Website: apple
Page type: address-validator
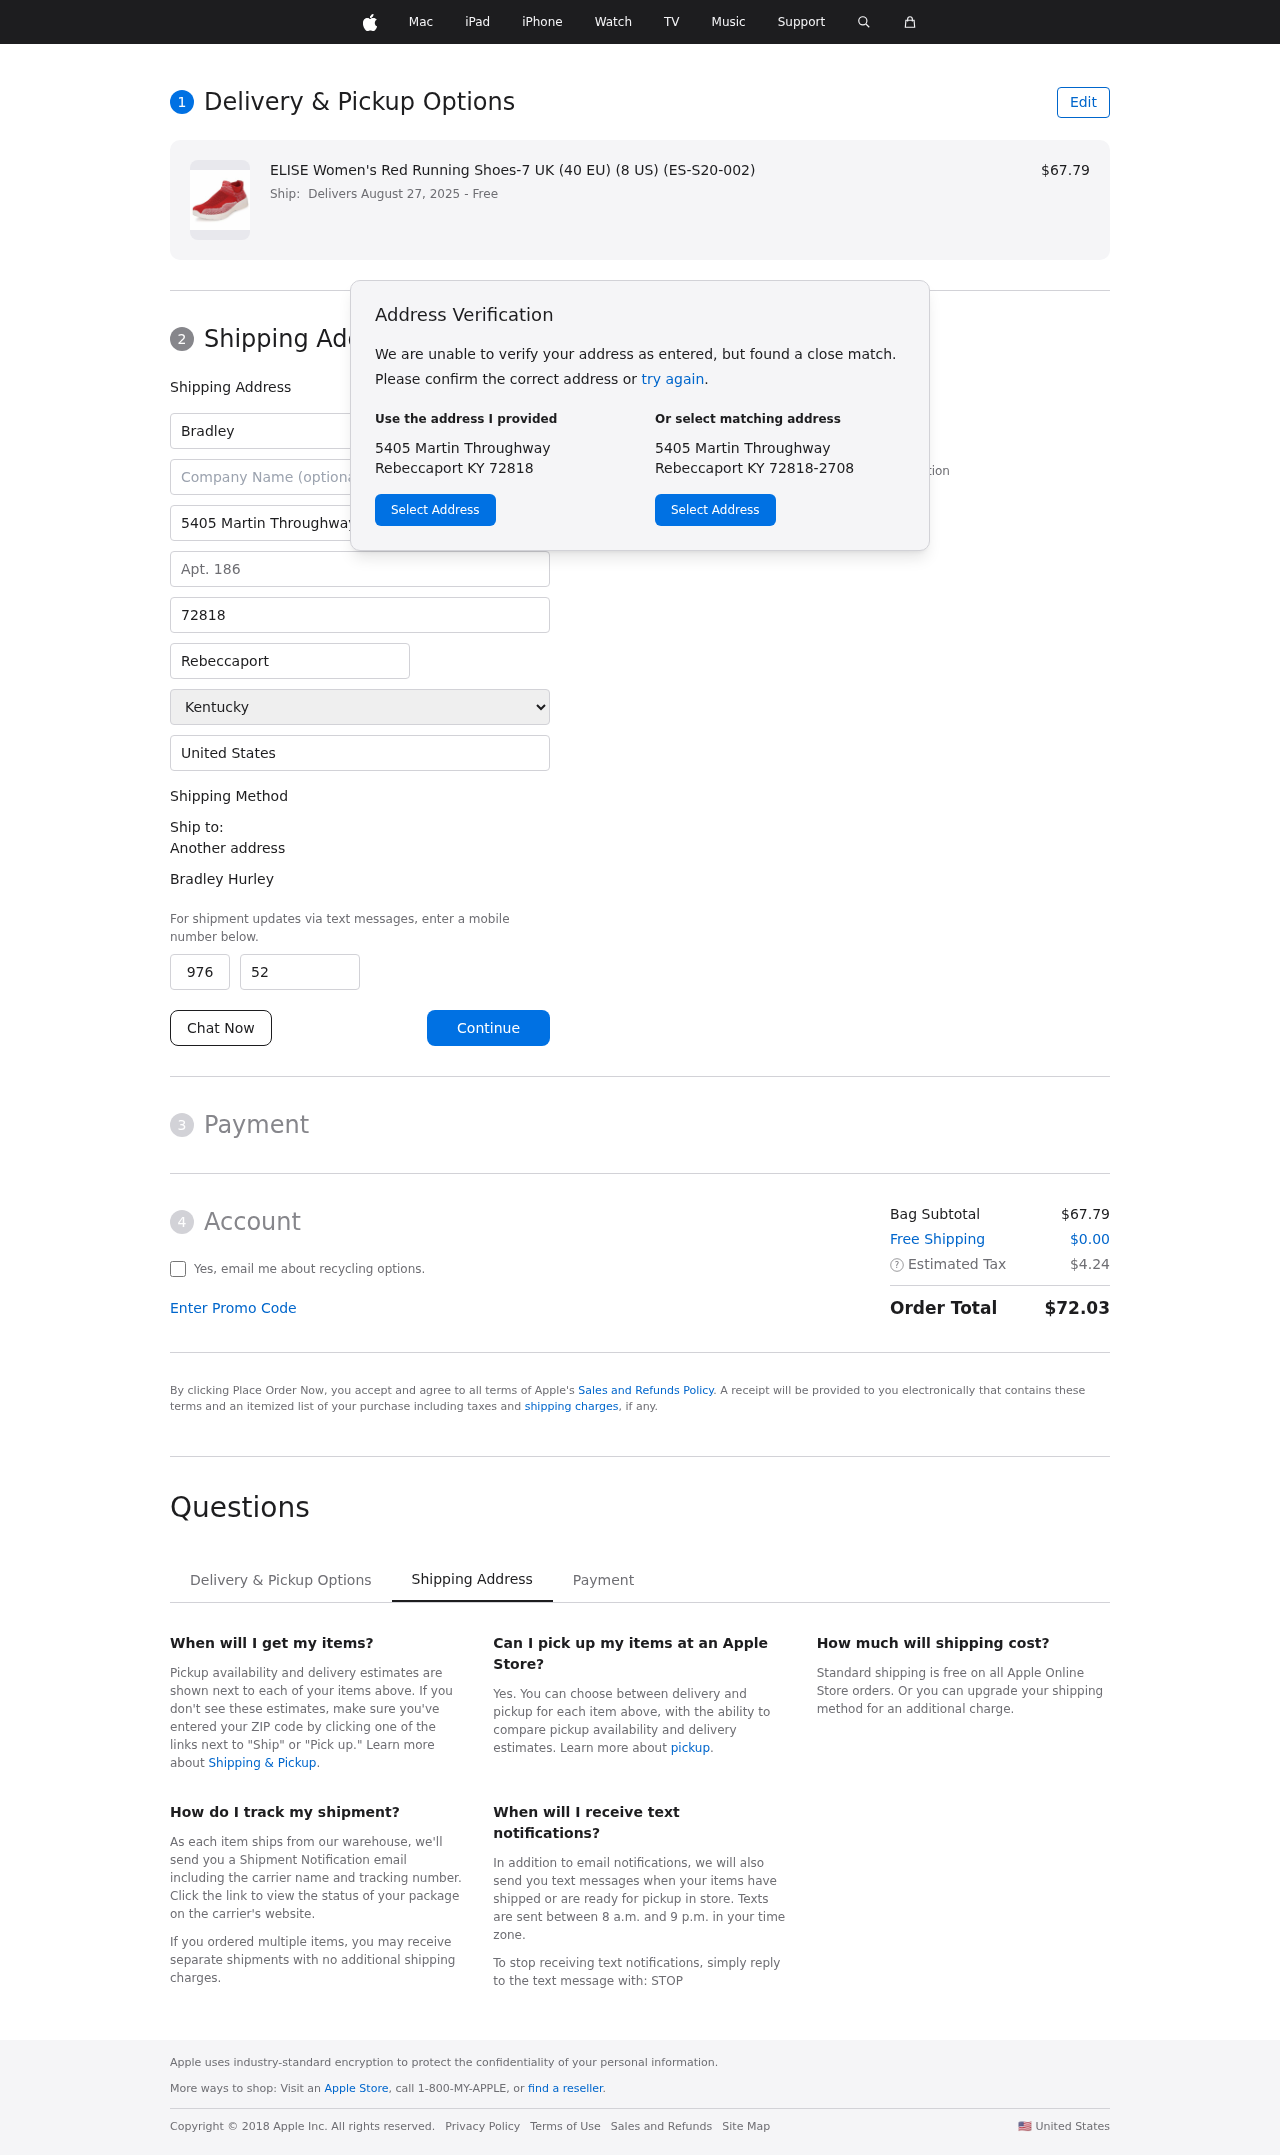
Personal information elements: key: PII_CITY
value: Rebeccaport
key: PII_COUNTRY
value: United States
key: PII_FIRSTNAME
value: Bradley
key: PII_FULLNAME
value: Bradley Hurley
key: PII_LASTNAME
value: Hurley
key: PII_PHONE_AREA
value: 976
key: PII_PHONE_SUFFIX
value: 5223
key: PII_POSTCODE
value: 72818
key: PII_STATE
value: Kentucky
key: PII_STREET
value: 5405 Martin Throughway
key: PII_STREET2
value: Apt. 186
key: PII_CITY_STATE_ZIP
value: Rebeccaport KY 72818
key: PII_STATE_ABBR
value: KY
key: PII_POSTCODE_FULL
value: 72818
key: PII_POSTCODE_NUMERIC
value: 72818
Product elements: key: PRODUCT1_NAME
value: ELISE Women's Red Running Shoes-7 UK (40 EU) (8 US) (ES-S20-002)
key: PRODUCT1_PRICE
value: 67.79
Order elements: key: ORDER_DELIVERY_DATE
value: Delivers August 27, 2025
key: ORDER_SUBTOTAL
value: $67.79
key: ORDER_SHIPPING_COST
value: $0.00
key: ORDER_TAX
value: $4.24
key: ORDER_TOTAL
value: $72.03